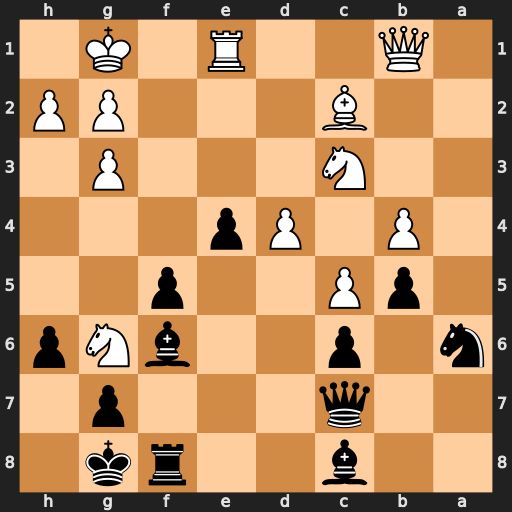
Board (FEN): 2b2rk1/2q3p1/n1p2bNp/1pP2p2/1P1Pp3/2N3P1/2B3PP/1Q2R1K1
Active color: b
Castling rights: -
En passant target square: -
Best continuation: Bxd4+ Kh1 Bxc3 Bb3+ Rf7